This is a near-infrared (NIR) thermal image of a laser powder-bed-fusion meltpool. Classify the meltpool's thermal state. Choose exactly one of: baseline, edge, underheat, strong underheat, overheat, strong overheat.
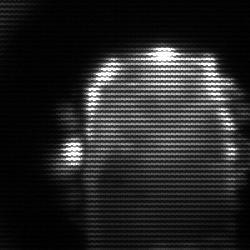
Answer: baseline